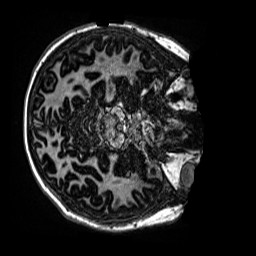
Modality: MP2RAGE
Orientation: axial
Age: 13
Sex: female
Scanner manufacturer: siemens
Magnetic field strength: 3 T
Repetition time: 4 s
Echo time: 0.00299 s